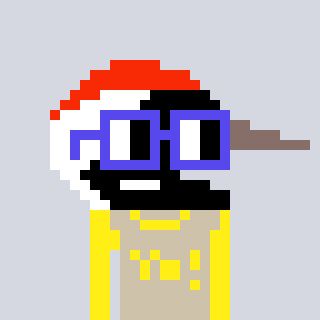
a pixel art character with square blue glasses, a crane-shaped head and a bege-colored body on a cool background